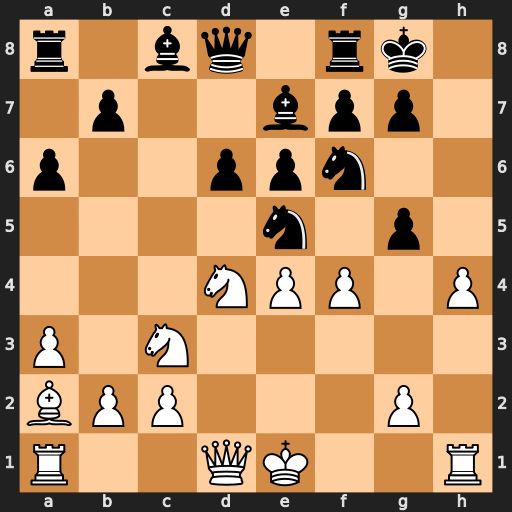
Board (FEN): r1bq1rk1/1p2bpp1/p2ppn2/4n1p1/3NPP1P/P1N5/BPP3P1/R2QK2R
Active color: w
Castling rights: KQ
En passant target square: -
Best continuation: hxg5 g6 gxf6